Aerial crown-view tile of a tropical tree (Barro Colorado Island, Panama), acquired 20250317:
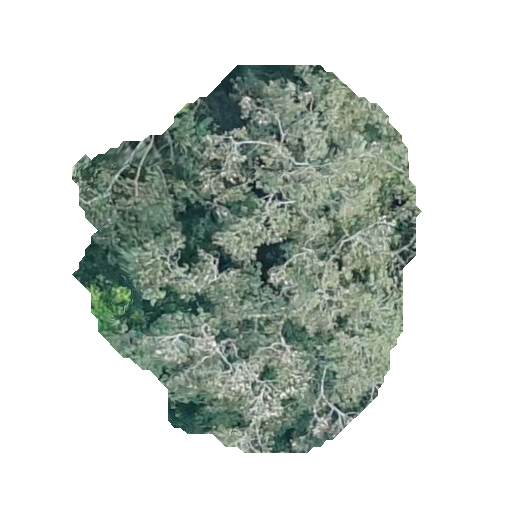
Species: Luehea seemannii
GBIF accepted scientific name: Luehea seemannii
Crown area: 146.126 m²